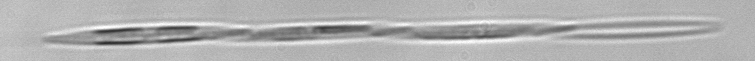
Label: Pseudo-nitzschia